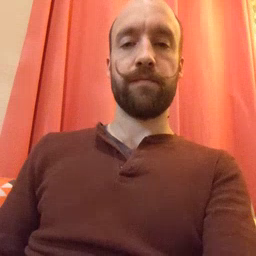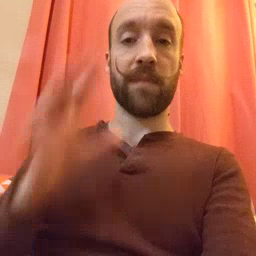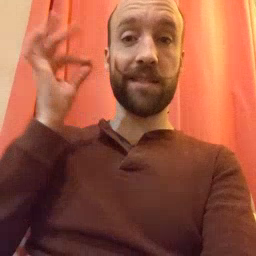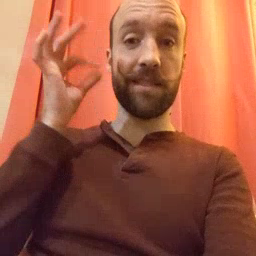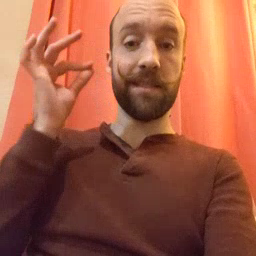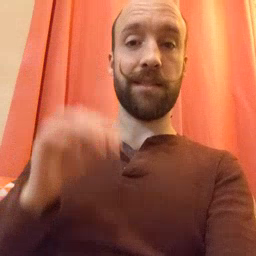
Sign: cat